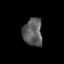
Tissue: prostate
Cell type: Endothelial cells
Senescence score: 0.6883
Nuclear area (px): 532
Mean DAPI intensity: 91.102